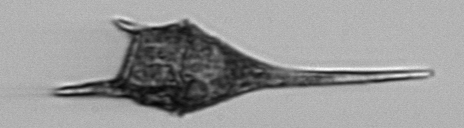
Label: Tripos_lineatus